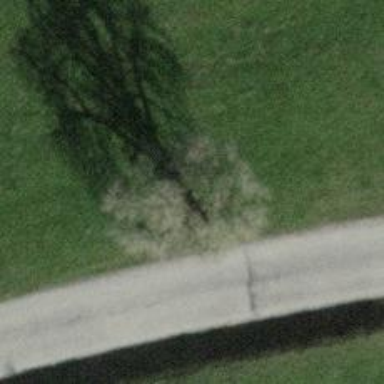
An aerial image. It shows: Single tag "natural: tree."